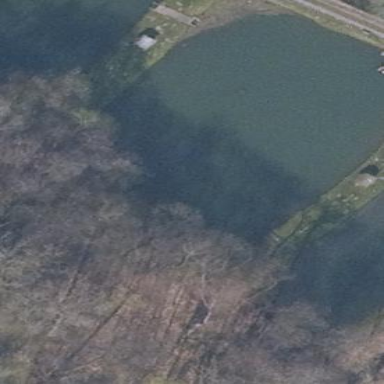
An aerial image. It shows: Peaceful pond surrounded by nature.